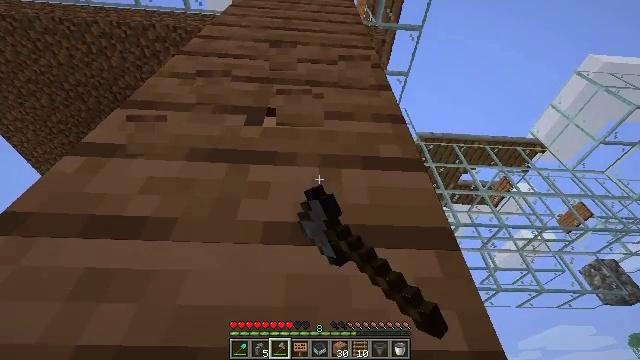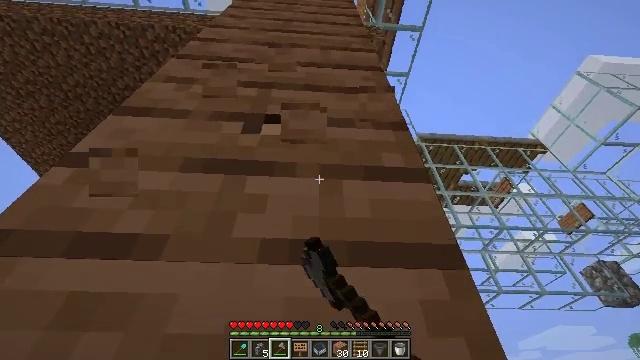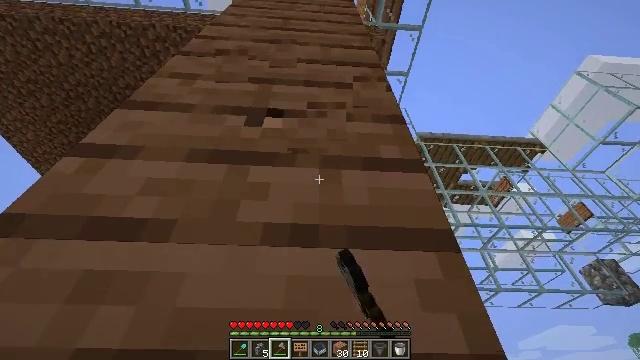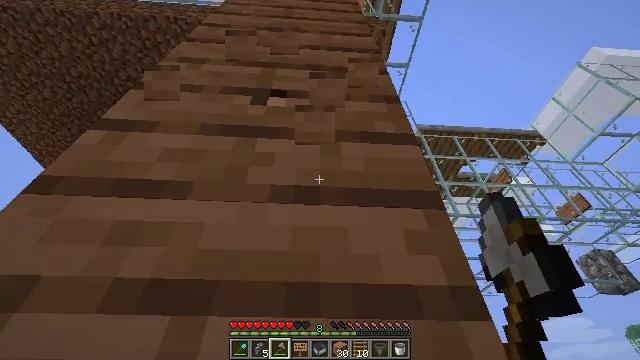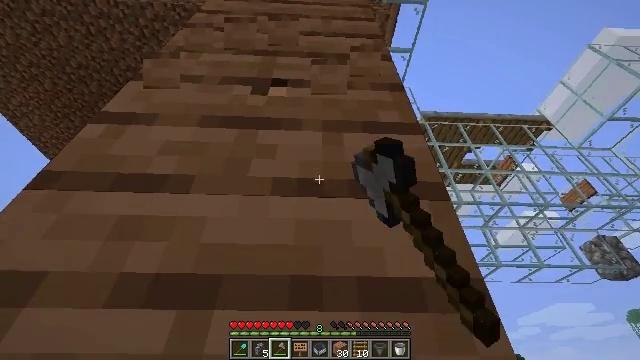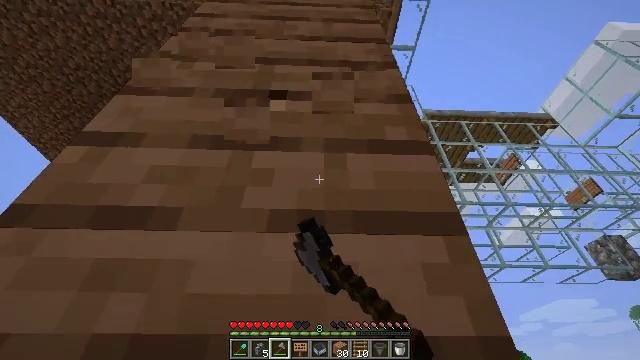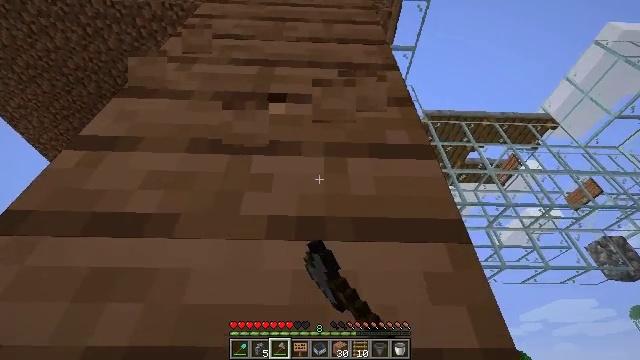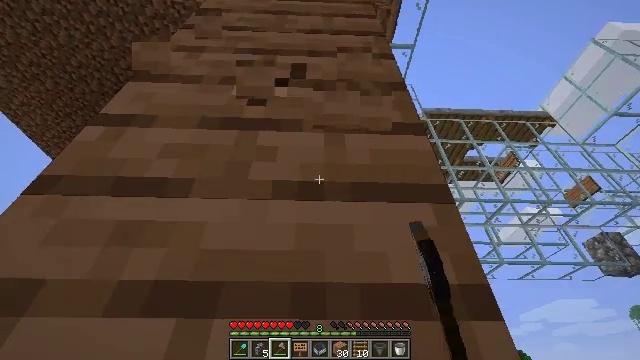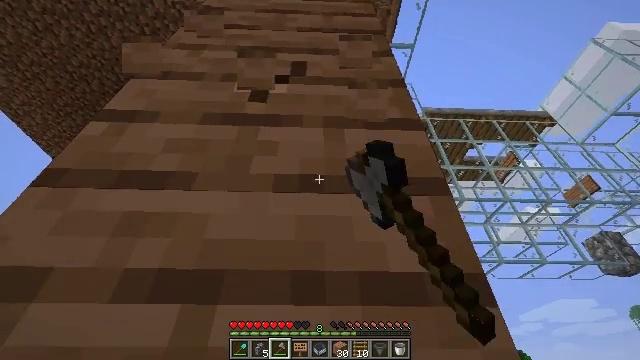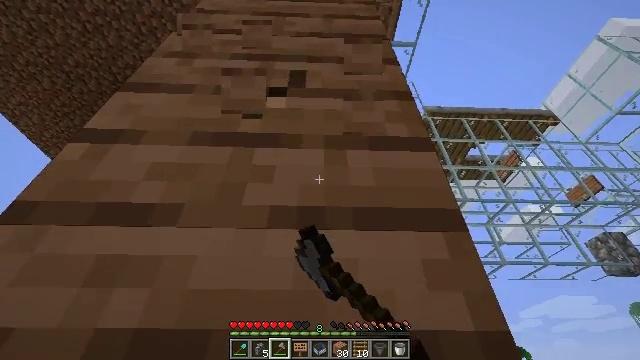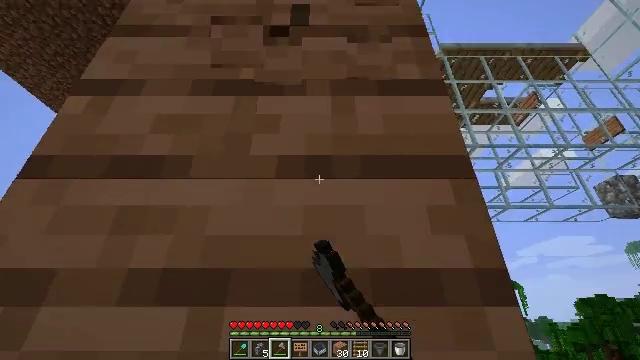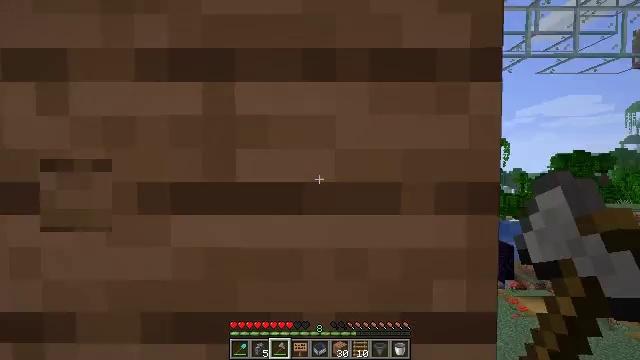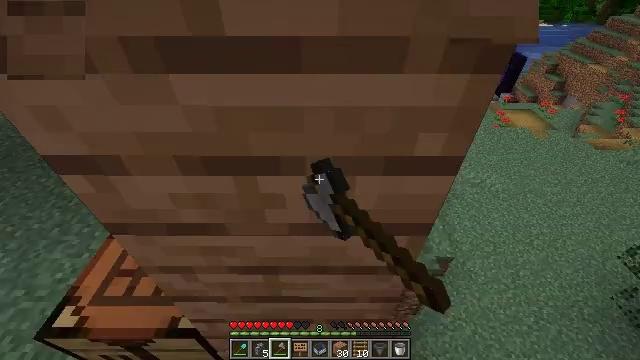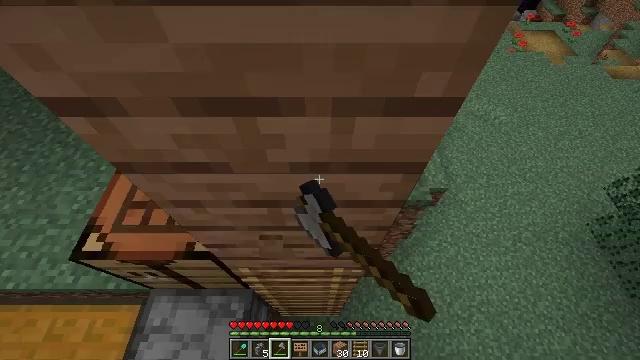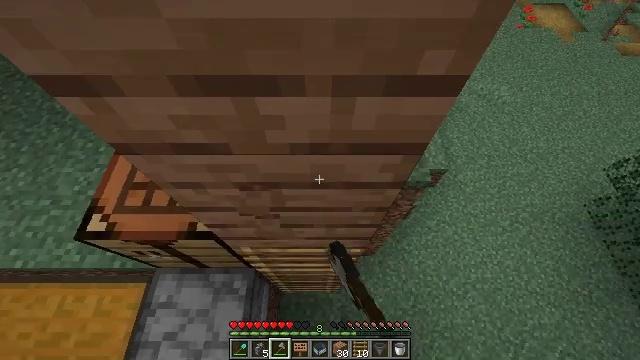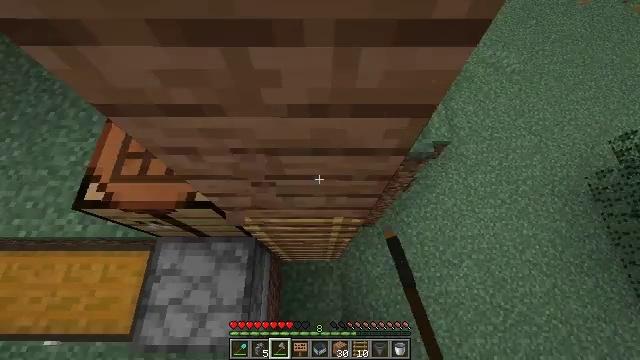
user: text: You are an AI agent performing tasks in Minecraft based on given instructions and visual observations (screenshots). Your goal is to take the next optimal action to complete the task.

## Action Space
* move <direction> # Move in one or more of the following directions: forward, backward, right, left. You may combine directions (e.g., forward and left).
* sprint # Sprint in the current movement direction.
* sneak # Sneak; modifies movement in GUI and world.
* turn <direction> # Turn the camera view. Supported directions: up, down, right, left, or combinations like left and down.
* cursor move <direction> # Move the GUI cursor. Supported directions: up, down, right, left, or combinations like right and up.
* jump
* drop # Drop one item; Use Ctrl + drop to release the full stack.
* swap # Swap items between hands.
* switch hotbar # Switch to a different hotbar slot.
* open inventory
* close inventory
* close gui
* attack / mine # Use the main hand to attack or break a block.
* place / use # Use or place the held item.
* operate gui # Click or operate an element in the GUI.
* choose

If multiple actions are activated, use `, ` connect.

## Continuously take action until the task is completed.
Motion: motion action
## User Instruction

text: Mine the ladder from the wall.
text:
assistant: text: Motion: attack / mine, jump
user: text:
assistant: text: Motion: attack / mine, jump
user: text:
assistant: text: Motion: turn down, attack / mine, jump
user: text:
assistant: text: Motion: turn down, attack / mine, jump
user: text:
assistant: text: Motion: attack / mine, jump
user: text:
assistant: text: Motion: attack / mine, jump
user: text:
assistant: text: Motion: attack / mine, jump
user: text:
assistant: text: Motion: attack / mine, jump
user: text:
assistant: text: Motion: attack / mine, jump
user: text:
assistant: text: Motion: turn left and down, attack / mine, jump
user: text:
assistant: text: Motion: turn down, attack / mine, jump
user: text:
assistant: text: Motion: turn down, attack / mine, jump
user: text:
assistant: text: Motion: turn down, attack / mine, jump
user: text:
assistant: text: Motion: turn down, attack / mine, jump
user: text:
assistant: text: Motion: turn down, attack / mine, jump
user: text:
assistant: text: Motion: turn down, attack / mine, jump
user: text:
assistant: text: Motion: turn down, attack / mine, jump
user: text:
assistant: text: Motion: turn down, attack / mine, jump
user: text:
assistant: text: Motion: turn down, attack / mine, jump
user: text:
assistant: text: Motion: attack / mine, jump
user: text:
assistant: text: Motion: attack / mine, jump
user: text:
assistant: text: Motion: attack / mine, jump
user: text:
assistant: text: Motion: turn up, attack / mine, jump
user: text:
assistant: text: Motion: turn left and up, attack / mine, jump
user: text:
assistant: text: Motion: turn up, attack / mine, jump
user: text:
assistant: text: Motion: attack / mine, jump
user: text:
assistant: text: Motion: attack / mine, jump
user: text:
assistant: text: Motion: attack / mine, jump
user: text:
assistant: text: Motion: attack / mine, jump
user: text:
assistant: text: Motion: attack / mine, jump